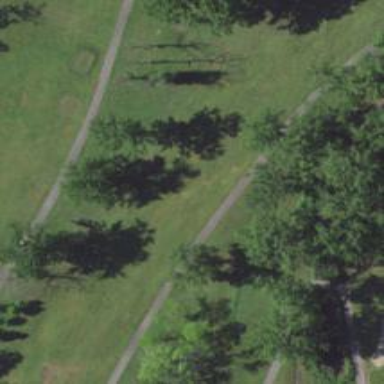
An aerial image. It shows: Well-maintained golf fairway within grassy area designated for the sport of golf.